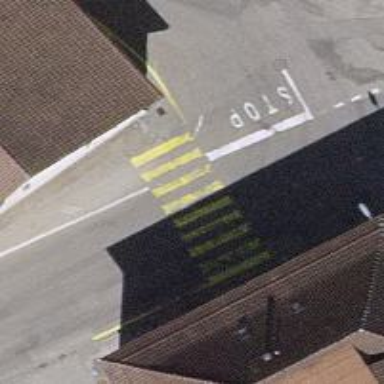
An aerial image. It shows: Uncontrolled zebra crossing.